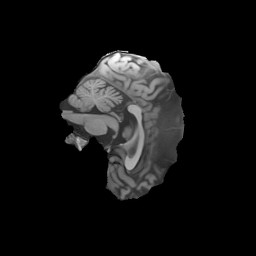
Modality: T1w
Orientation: sagittal